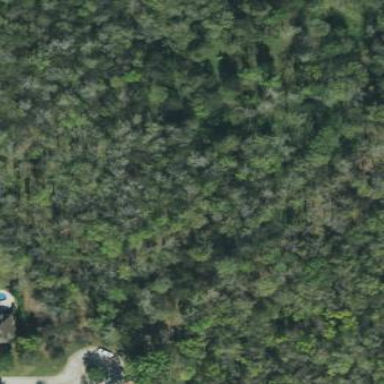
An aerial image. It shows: Forest area.